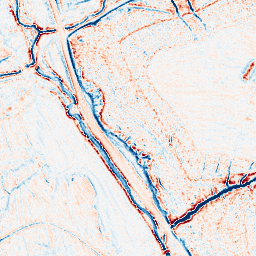
Category: edge_preserving
Decomposition family: anisotropic_diffusion
Decomposition parameters: iterations: 10
kappa: 100
gamma: 0.15
Upsampling method: sinc_blackman
Upsampling parameters: scale: 2
kernel_size: 8
Upsampling scale: 2